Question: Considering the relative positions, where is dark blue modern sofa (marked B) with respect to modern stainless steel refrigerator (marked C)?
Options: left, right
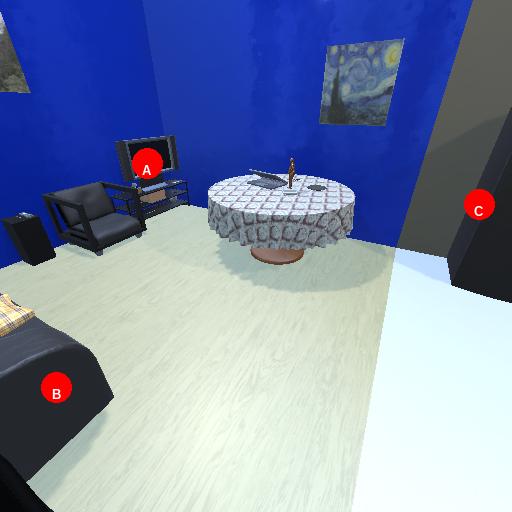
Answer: left